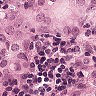
Metastatic tissue present: yes